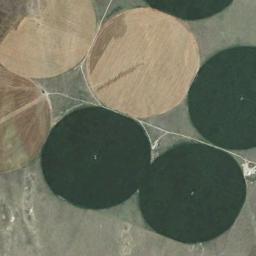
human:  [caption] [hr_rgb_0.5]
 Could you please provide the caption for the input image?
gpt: Several dark green circular farmlands and several khaki circular farmlands are surrounded by some lands with other vegetation .

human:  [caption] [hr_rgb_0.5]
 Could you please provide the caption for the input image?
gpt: Different round fields have different colors .

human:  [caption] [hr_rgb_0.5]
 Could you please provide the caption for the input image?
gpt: Six neatly arranged circular farmland mixed with green and earthy yellow .

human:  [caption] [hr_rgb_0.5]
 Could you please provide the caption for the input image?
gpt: There are three deep green circle farmland and three bare circle farmland .

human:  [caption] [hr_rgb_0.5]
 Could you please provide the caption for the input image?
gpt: There are six circular farmlands of the same size next to each other .